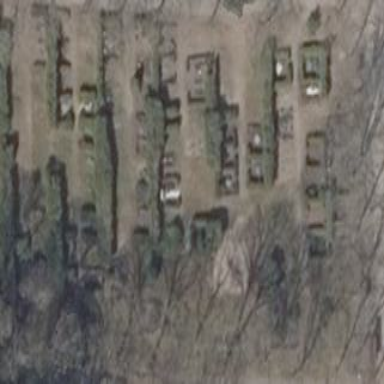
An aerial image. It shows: Sector in the cemetery.